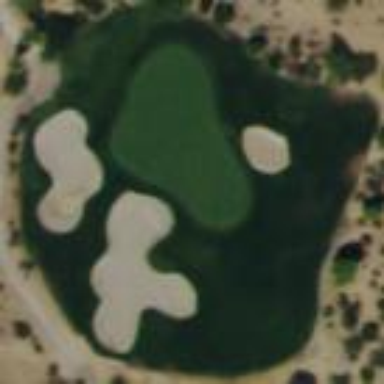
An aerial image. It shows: Rough area on grassy golf course.